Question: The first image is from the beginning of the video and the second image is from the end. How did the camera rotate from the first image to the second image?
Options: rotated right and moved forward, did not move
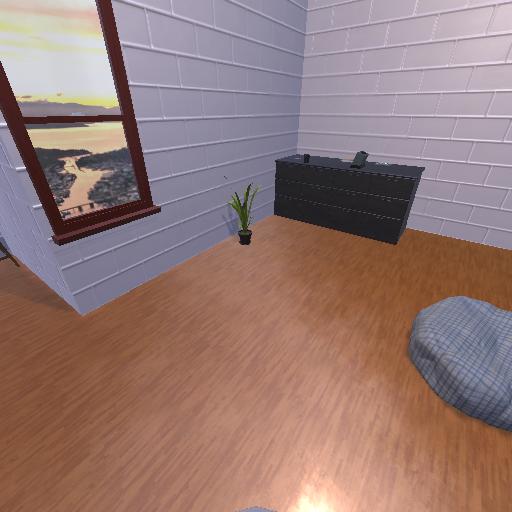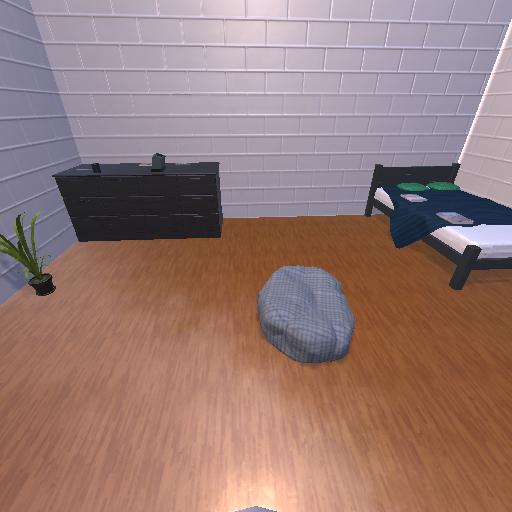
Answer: rotated right and moved forward